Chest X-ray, PA view. Patient: 19 years old, sex M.
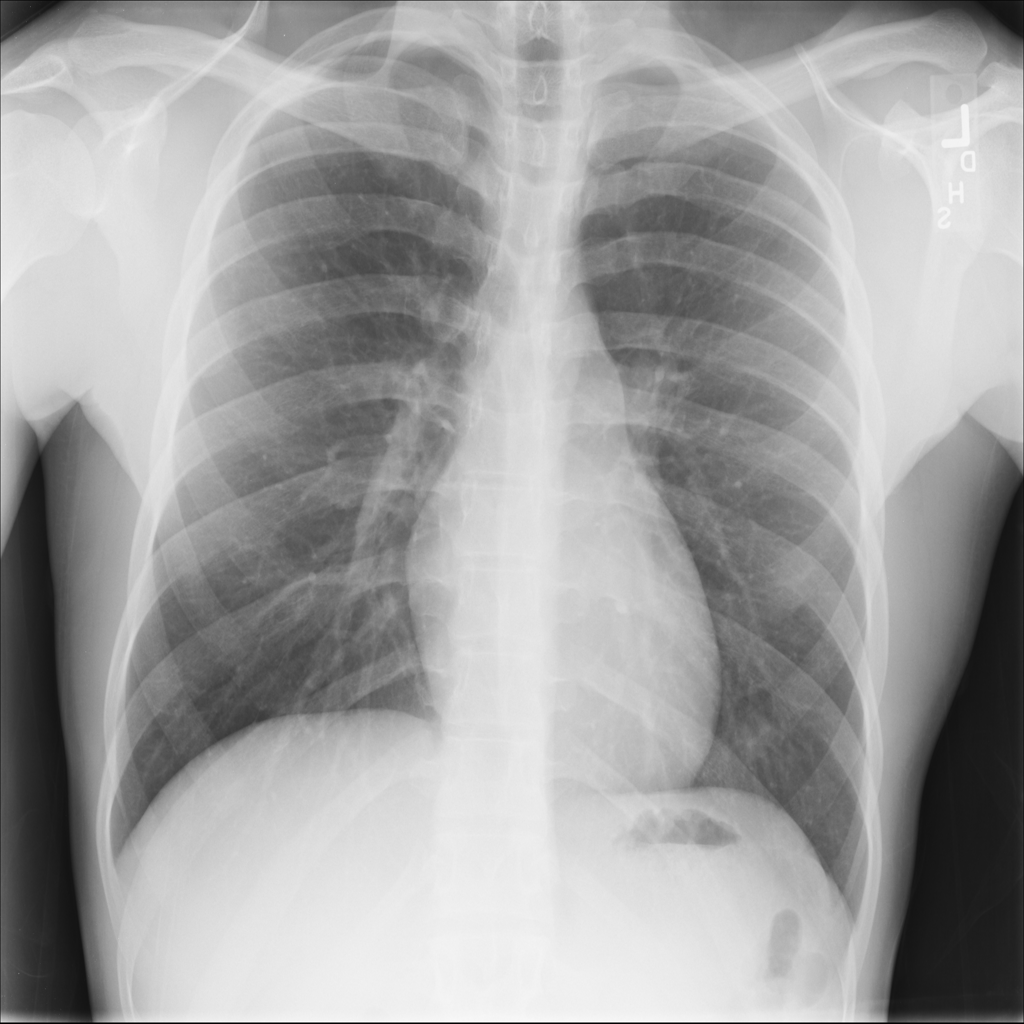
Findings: No Finding